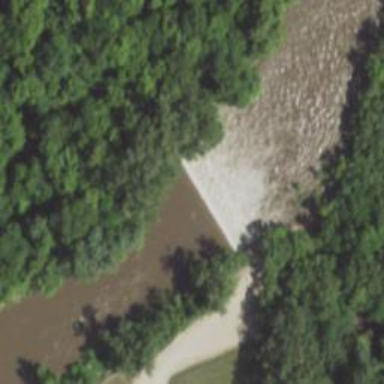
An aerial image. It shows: Weir along the waterway.